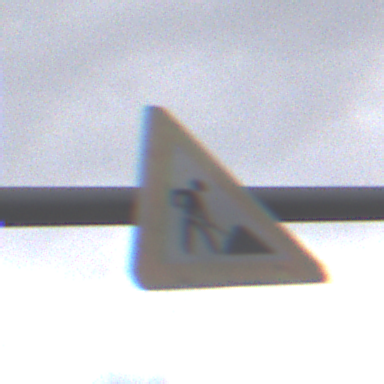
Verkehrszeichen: Arbeitsstelle
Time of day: Midday
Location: Outdoor (Suburban)
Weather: Overcast
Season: NotSpecified
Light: Natural